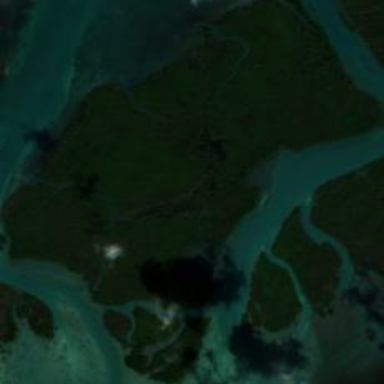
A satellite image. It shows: Island with natural coastline.